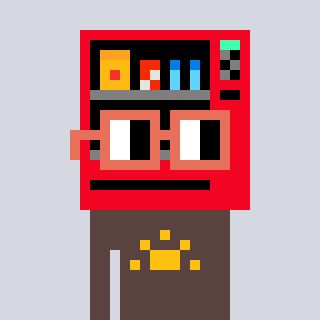
a pixel art character with square orange glasses, a vending machine-shaped head and a darkbrown-colored body on a cool background